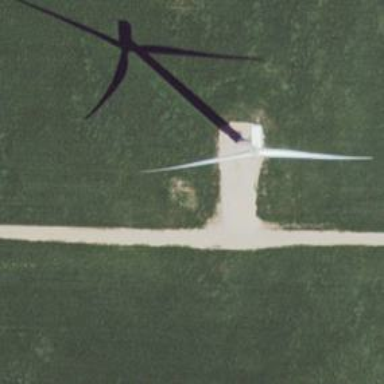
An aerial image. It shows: Wind turbine generator that utilizes wind as its source for generating electricity. It is of the horizontal axis type.